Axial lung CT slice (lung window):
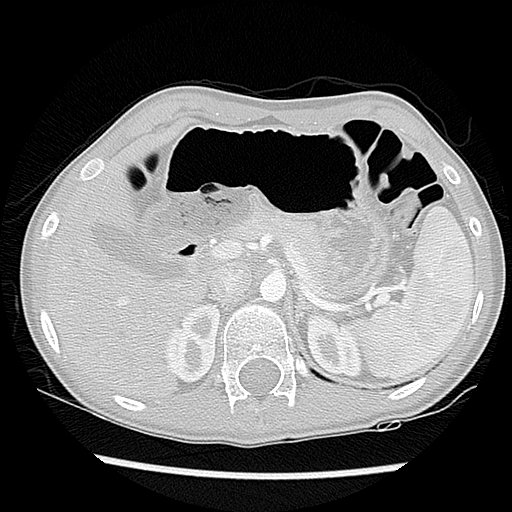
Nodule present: no